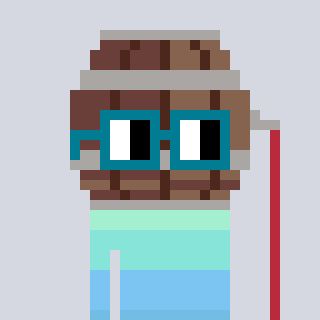
a pixel art character with square dark green glasses, a wine barrel-shaped head and a green-colored body on a cool background